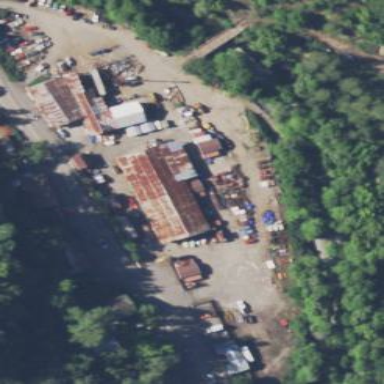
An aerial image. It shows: Scrapyard.